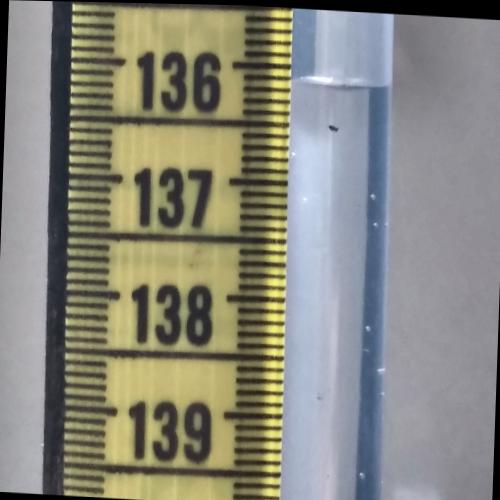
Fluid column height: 136.1 cm